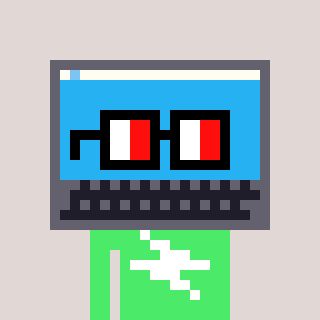
a pixel art character with square glasses with black frames and red eyes, a laptop-shaped head and a teal-colored body on a warm background